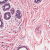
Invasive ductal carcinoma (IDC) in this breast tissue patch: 1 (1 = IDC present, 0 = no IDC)